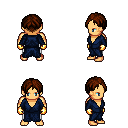
a pixel art fantasy rpg character, male body template, human, tanned skin, blue robe, white pants, brown parted hairstyle, gold gloves, four views (front, back, left, right), 2x2 character sprite sheet, small pixel art, hard edges, no anti-aliasing